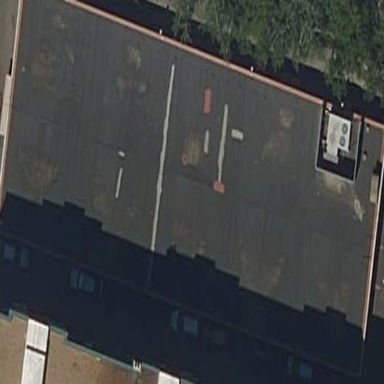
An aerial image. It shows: Supermarket located in building.